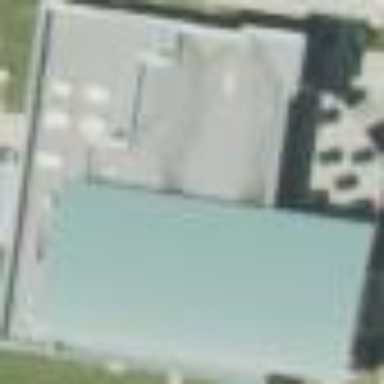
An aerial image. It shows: College building.